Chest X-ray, AP view. Patient: 29 years old, sex F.
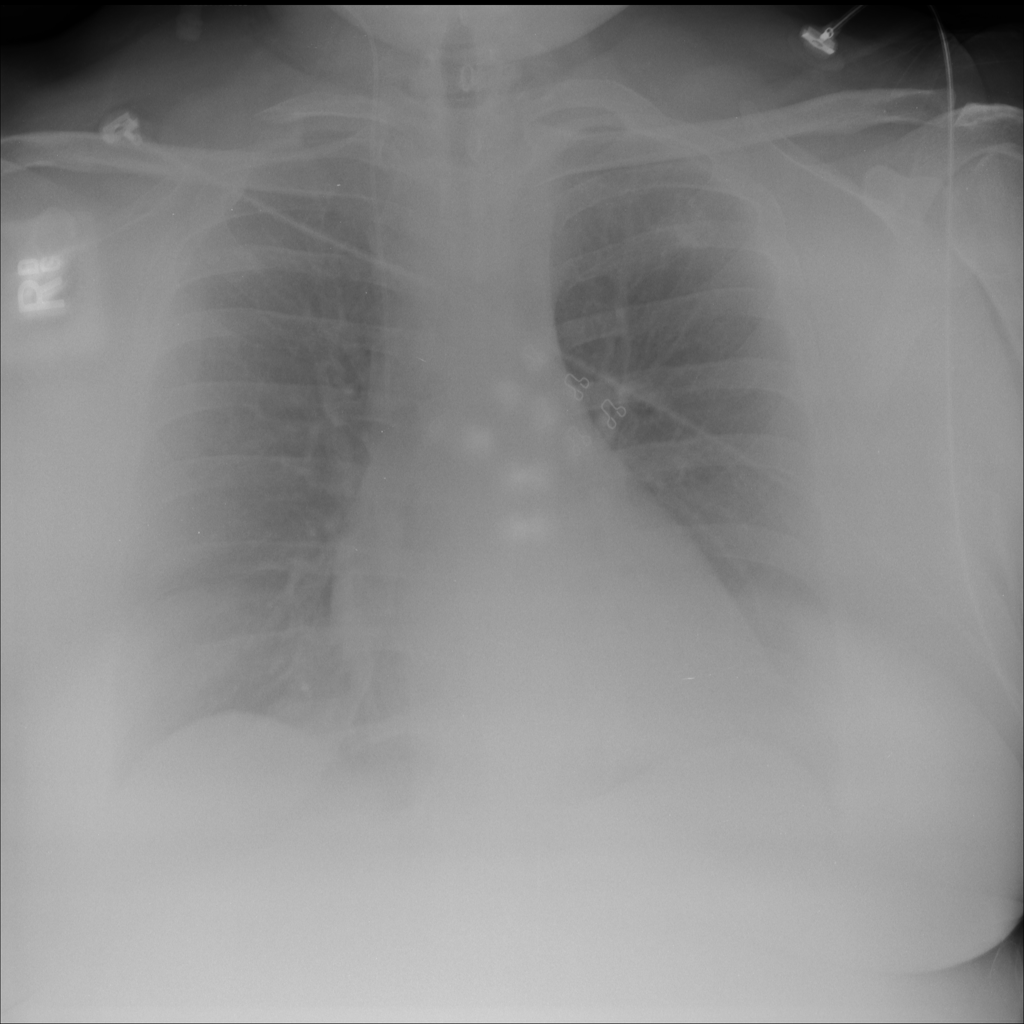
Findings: No Finding